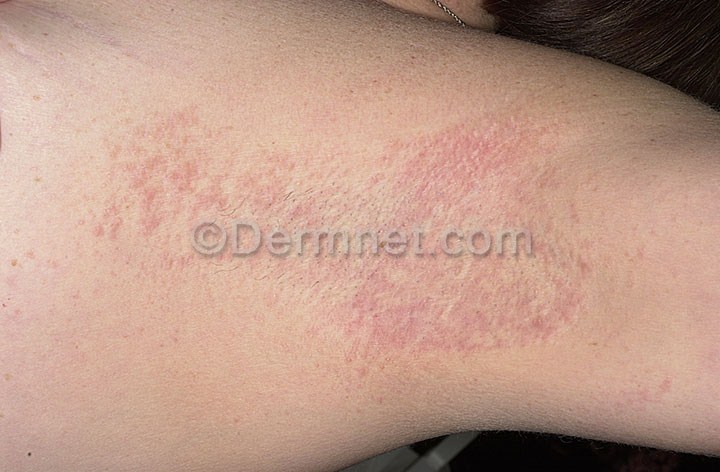
Disease: Seborrheic Keratoses and other Benign Tumors